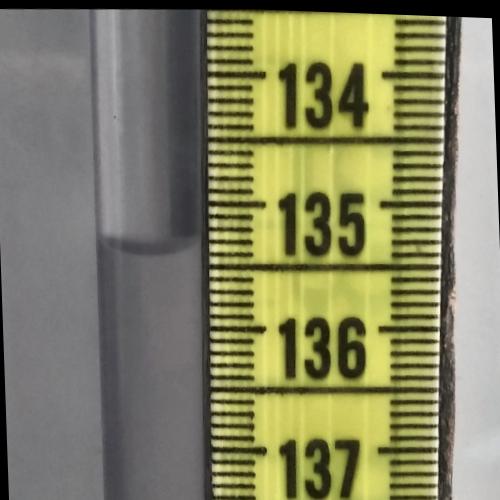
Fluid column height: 135.4 cm